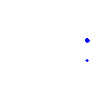
Particle: pion